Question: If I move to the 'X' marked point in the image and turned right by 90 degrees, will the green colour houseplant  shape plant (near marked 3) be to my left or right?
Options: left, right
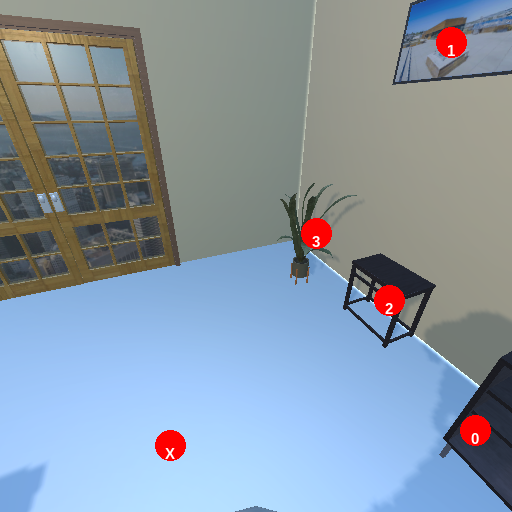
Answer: left